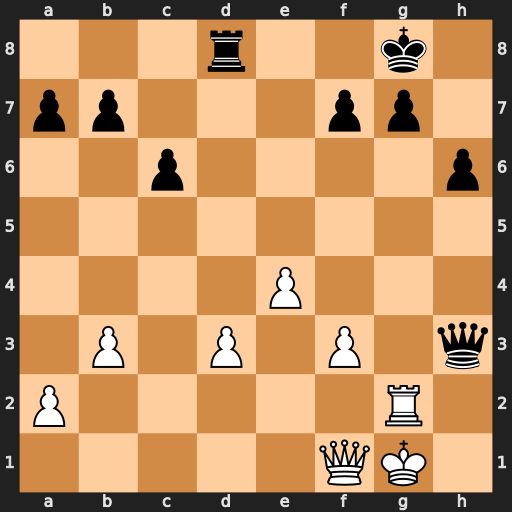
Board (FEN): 3r2k1/pp3pp1/2p4p/8/4P3/1P1P1P1q/P5R1/5QK1
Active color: w
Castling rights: -
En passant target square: -
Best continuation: Rxg7+ Kxg7 Qxh3